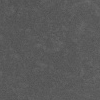
Atmospheric dust classification: dusty